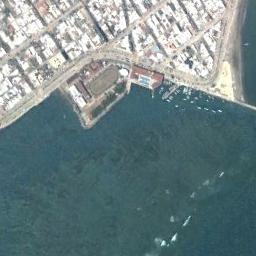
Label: beach